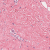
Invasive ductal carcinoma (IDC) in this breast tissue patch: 0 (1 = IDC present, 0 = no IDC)